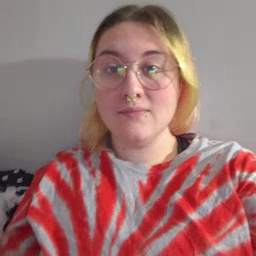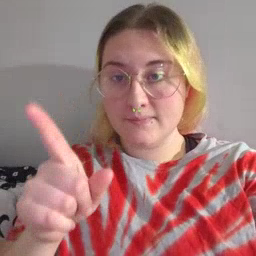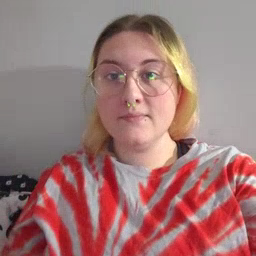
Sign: hesheit